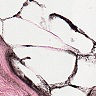
Metastatic tissue present: no